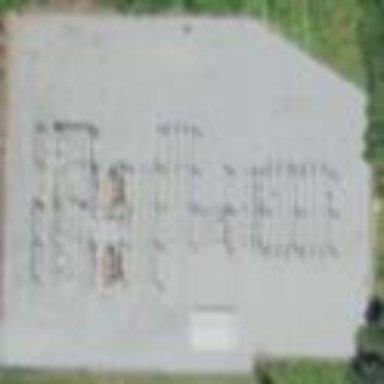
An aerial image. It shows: Distribution level power substation surrounded by fence.